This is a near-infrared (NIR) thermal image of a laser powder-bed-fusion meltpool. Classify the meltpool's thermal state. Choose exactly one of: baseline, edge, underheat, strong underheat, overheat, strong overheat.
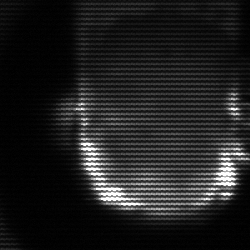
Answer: baseline